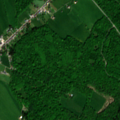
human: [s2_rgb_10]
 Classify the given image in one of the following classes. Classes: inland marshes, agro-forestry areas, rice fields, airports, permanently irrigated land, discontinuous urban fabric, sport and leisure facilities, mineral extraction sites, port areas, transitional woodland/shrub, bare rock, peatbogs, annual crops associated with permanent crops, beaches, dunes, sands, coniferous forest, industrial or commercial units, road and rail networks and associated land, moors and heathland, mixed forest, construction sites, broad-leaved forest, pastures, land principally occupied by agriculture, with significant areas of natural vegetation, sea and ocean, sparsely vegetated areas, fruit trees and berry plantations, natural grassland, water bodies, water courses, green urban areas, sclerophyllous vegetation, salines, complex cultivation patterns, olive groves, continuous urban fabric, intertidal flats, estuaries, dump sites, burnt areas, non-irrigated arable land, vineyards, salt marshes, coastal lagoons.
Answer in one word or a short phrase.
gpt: discontinuous urban fabric, complex cultivation patterns, broad-leaved forest, mixed forest